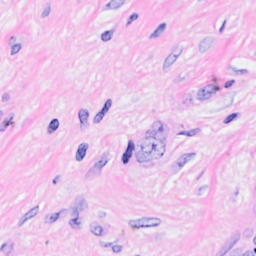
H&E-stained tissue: Breast